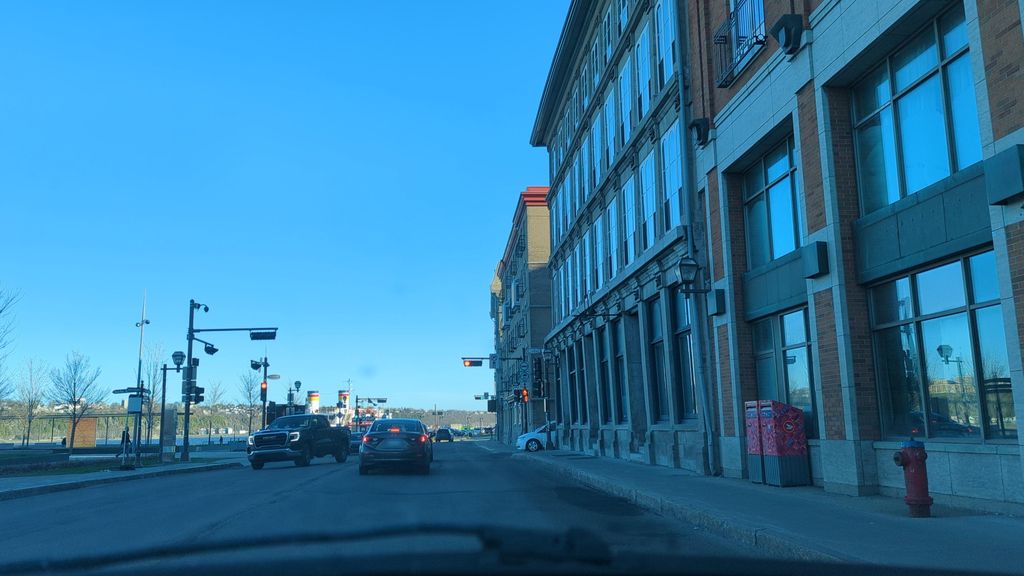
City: quebec_city